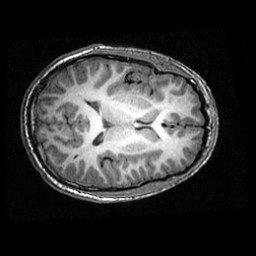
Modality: T1w
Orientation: axial
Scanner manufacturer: ge
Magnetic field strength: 3 T
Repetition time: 0.008948 s
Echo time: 0.001784 s